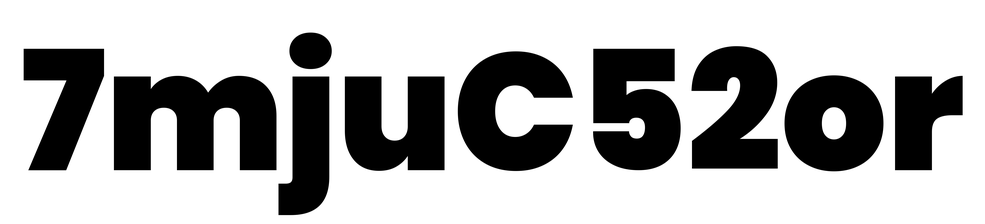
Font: Poppins-Black